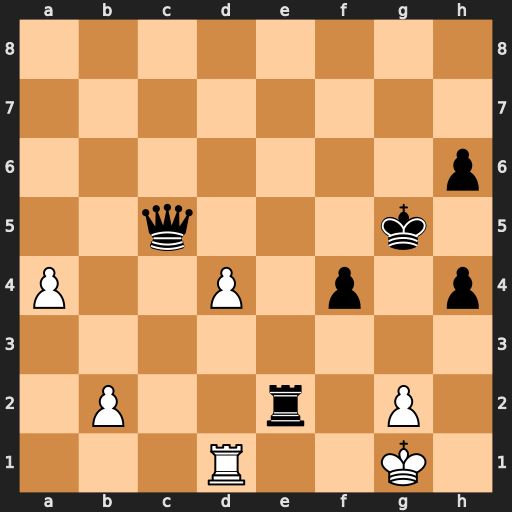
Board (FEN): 8/8/7p/2q3k1/P2P1p1p/8/1P2r1P1/3R2K1
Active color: w
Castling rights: -
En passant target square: -
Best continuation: dxc5 h3 gxh3 Kh4 Rd3